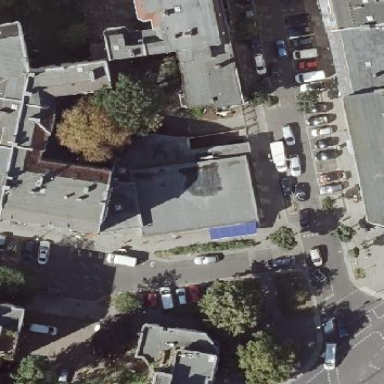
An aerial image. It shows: Building with flat roof.